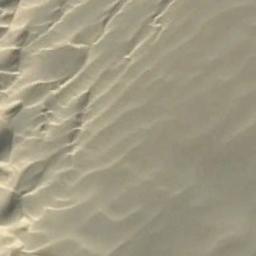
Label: desert